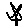
Label: star